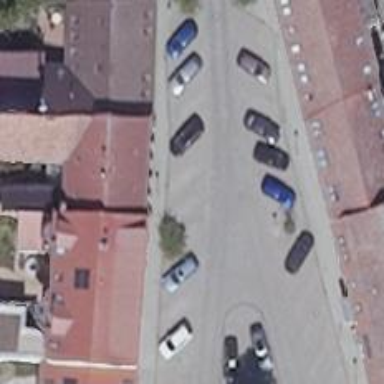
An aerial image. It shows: Living street.